Question: I am trying to call a view but not all of it. I've done it before on accident but I cannot remember how I did it and do it again.
Here is and example of what I am showing:

I'd like to ONLY show the area where the red circle is at.
Here is the code:
'''
public ActionResult Logon()
{
return View();
}
'''
Simple really, but I've 'return PartialView();' but that didn't change it.
Anyone have any ideas?
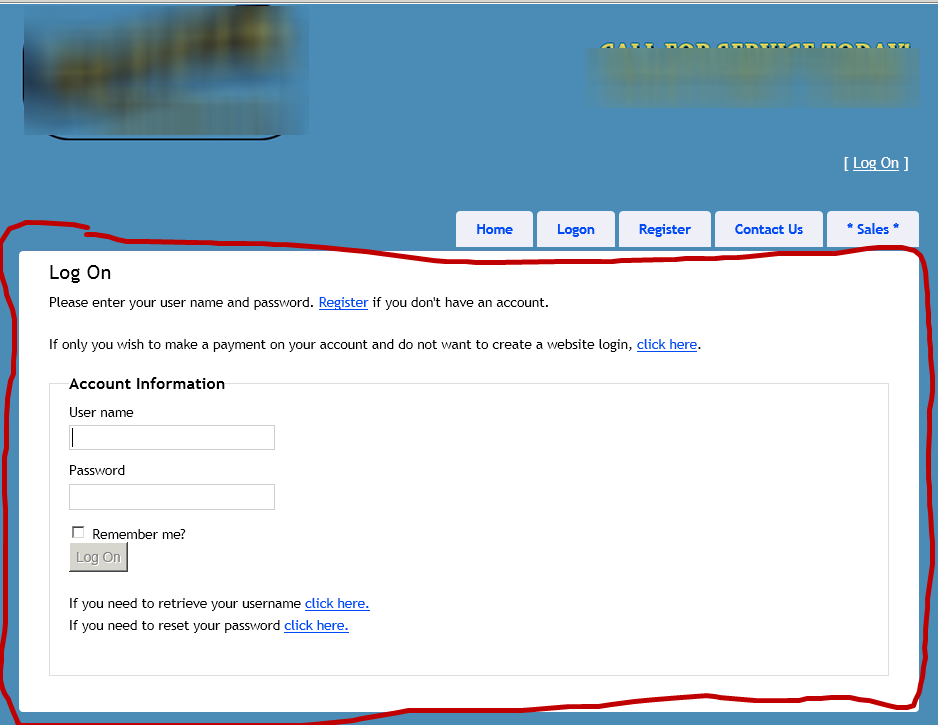
Answer: Check your partial view if it sets the layout
something like
'''
@{
Layout = "views/shared/sitelayout.cshtml";
}
'''
If it is a partial view then you can (probably) remove this
If you dont see this line you might have a default layout inheritance and need to remove that. then try this instead
'''
@{
Layout = null;
}
'''